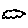
Label: cloud